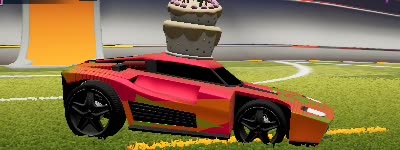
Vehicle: breakout